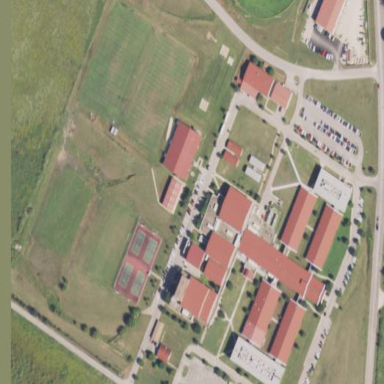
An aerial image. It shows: School.